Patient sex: M
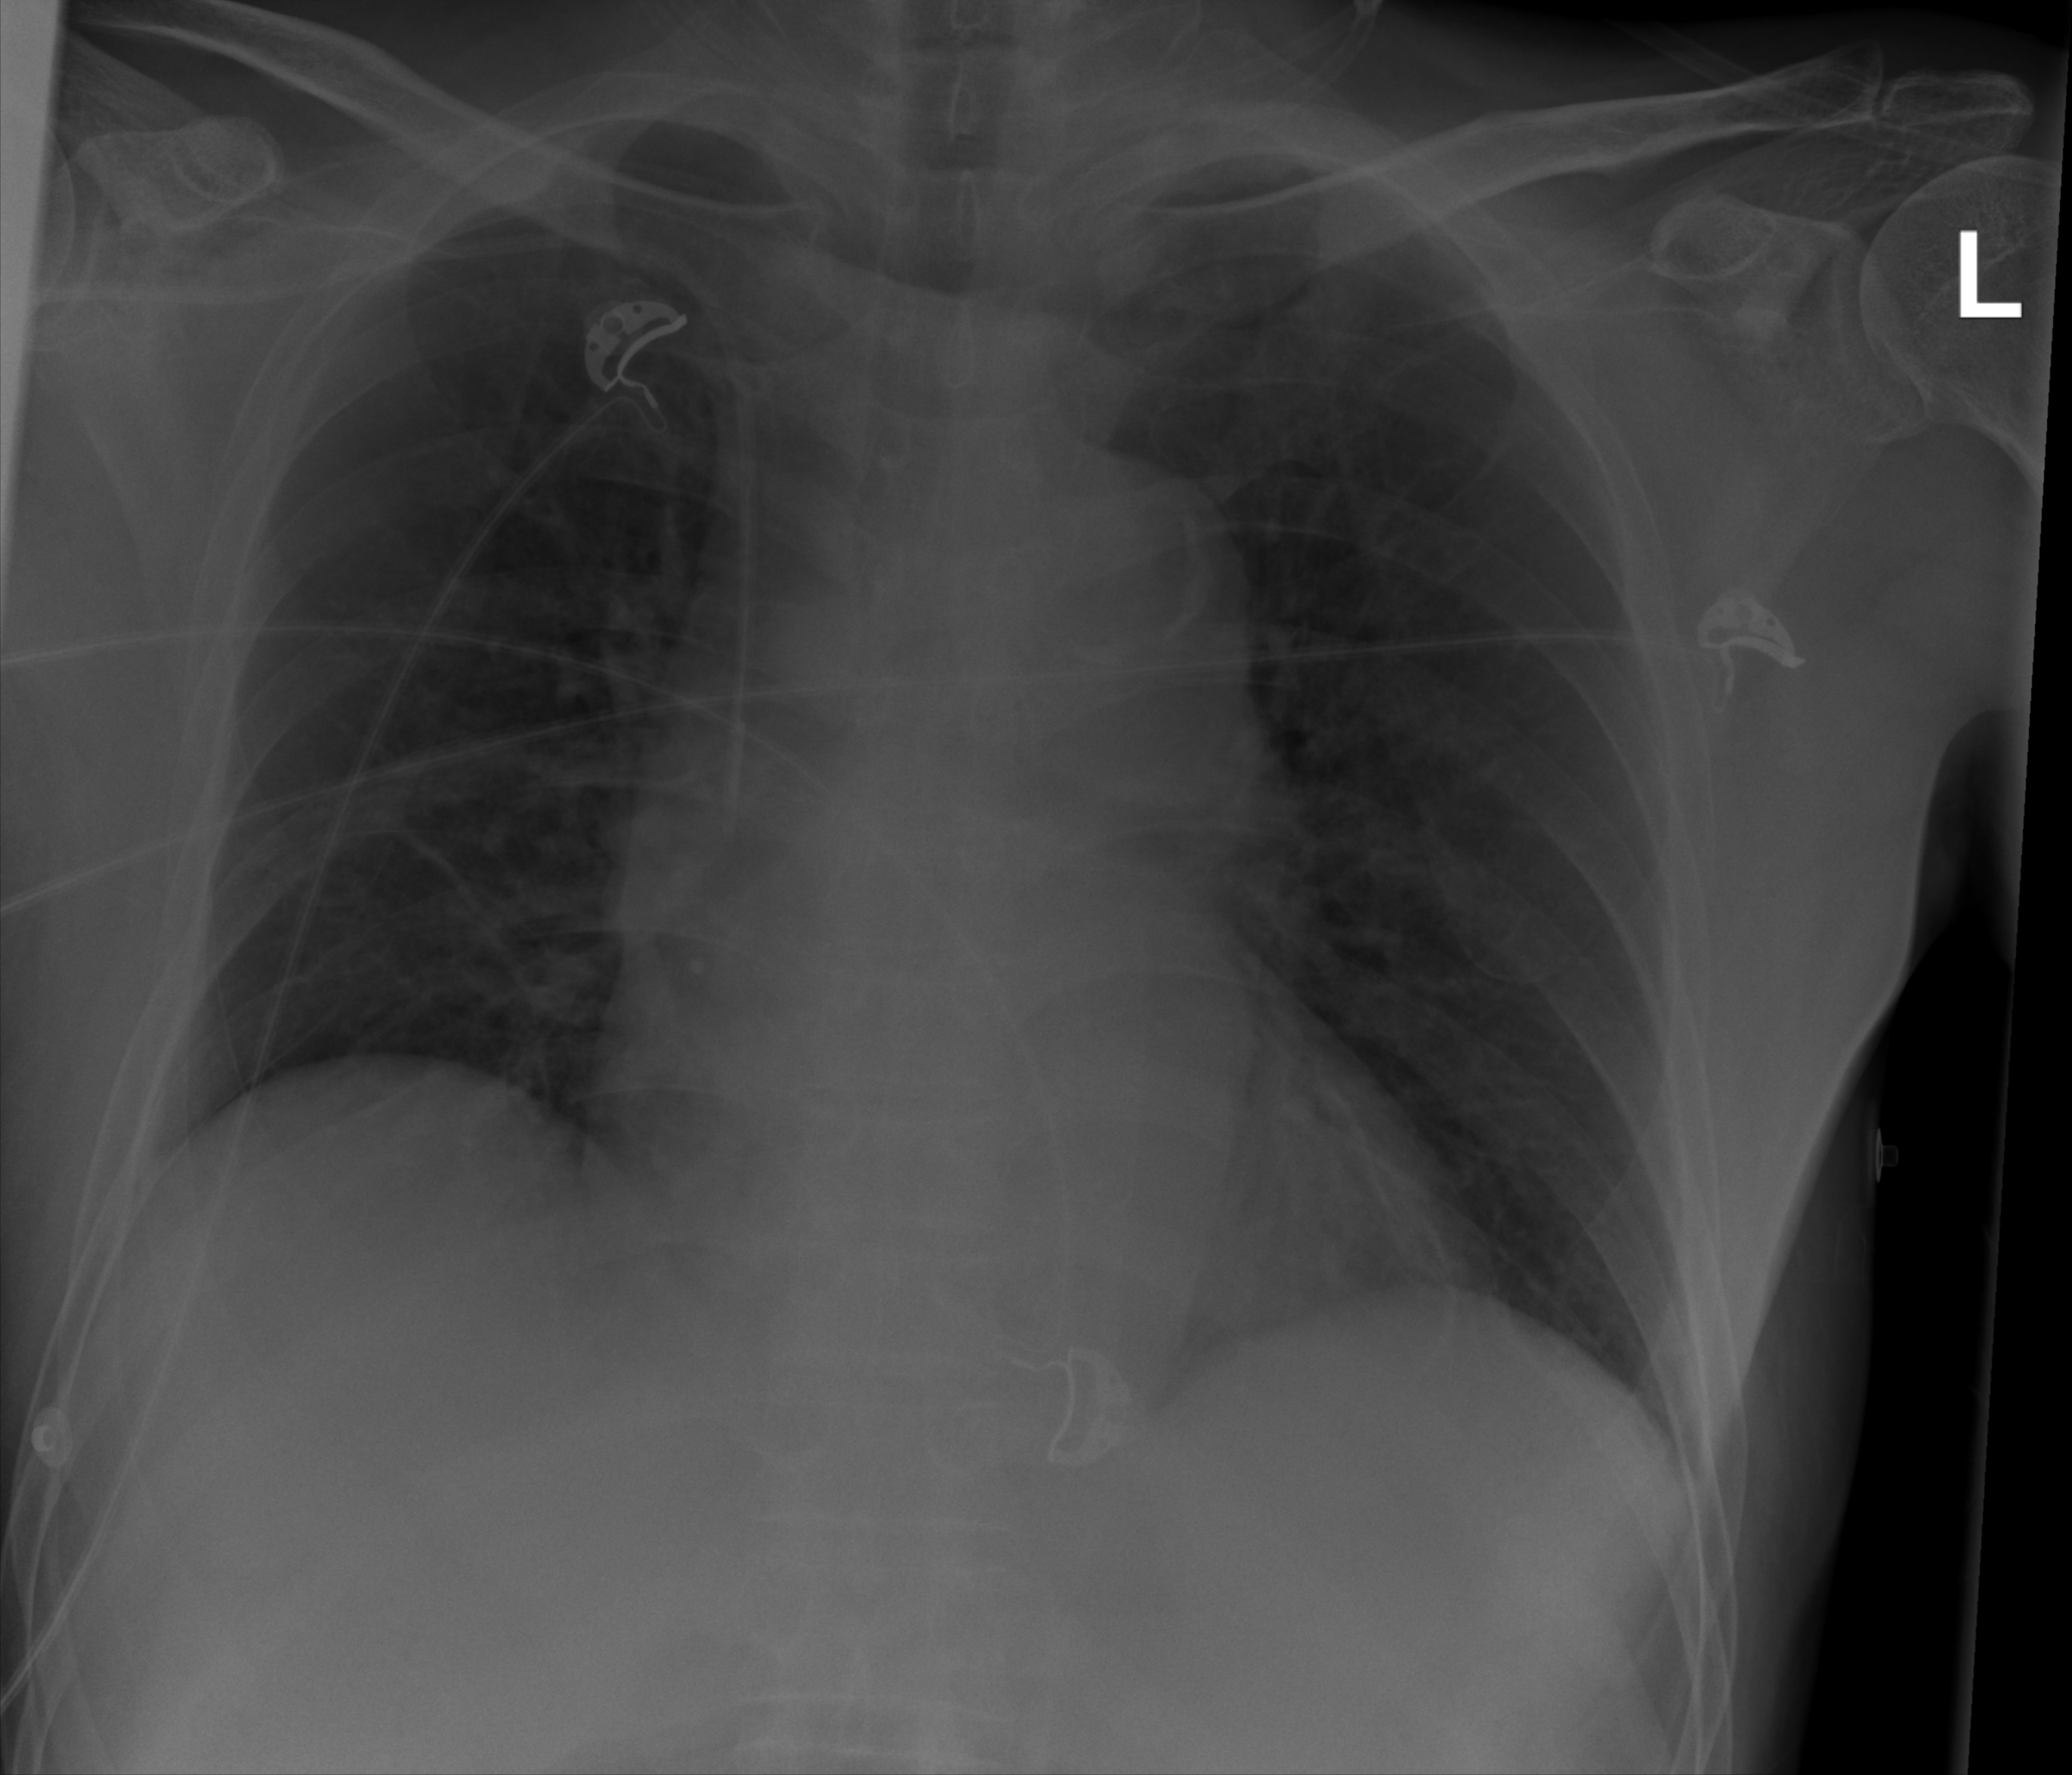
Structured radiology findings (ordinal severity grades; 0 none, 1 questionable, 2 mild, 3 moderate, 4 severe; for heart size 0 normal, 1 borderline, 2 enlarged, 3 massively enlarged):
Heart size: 1
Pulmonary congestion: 0
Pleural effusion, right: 0
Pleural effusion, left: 0
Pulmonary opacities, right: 0
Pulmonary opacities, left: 0
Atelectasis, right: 2
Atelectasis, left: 2